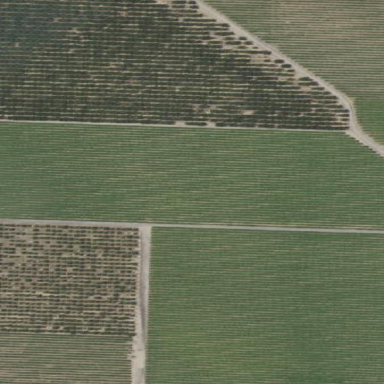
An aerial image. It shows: Vineyard with open space properties.